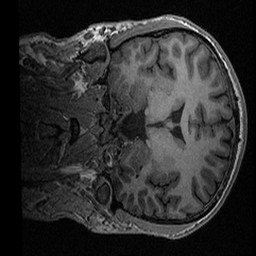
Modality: T1w
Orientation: coronal
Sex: male
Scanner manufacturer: ge
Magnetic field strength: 3 T
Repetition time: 0.0064 s
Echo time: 0.00281 s